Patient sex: M
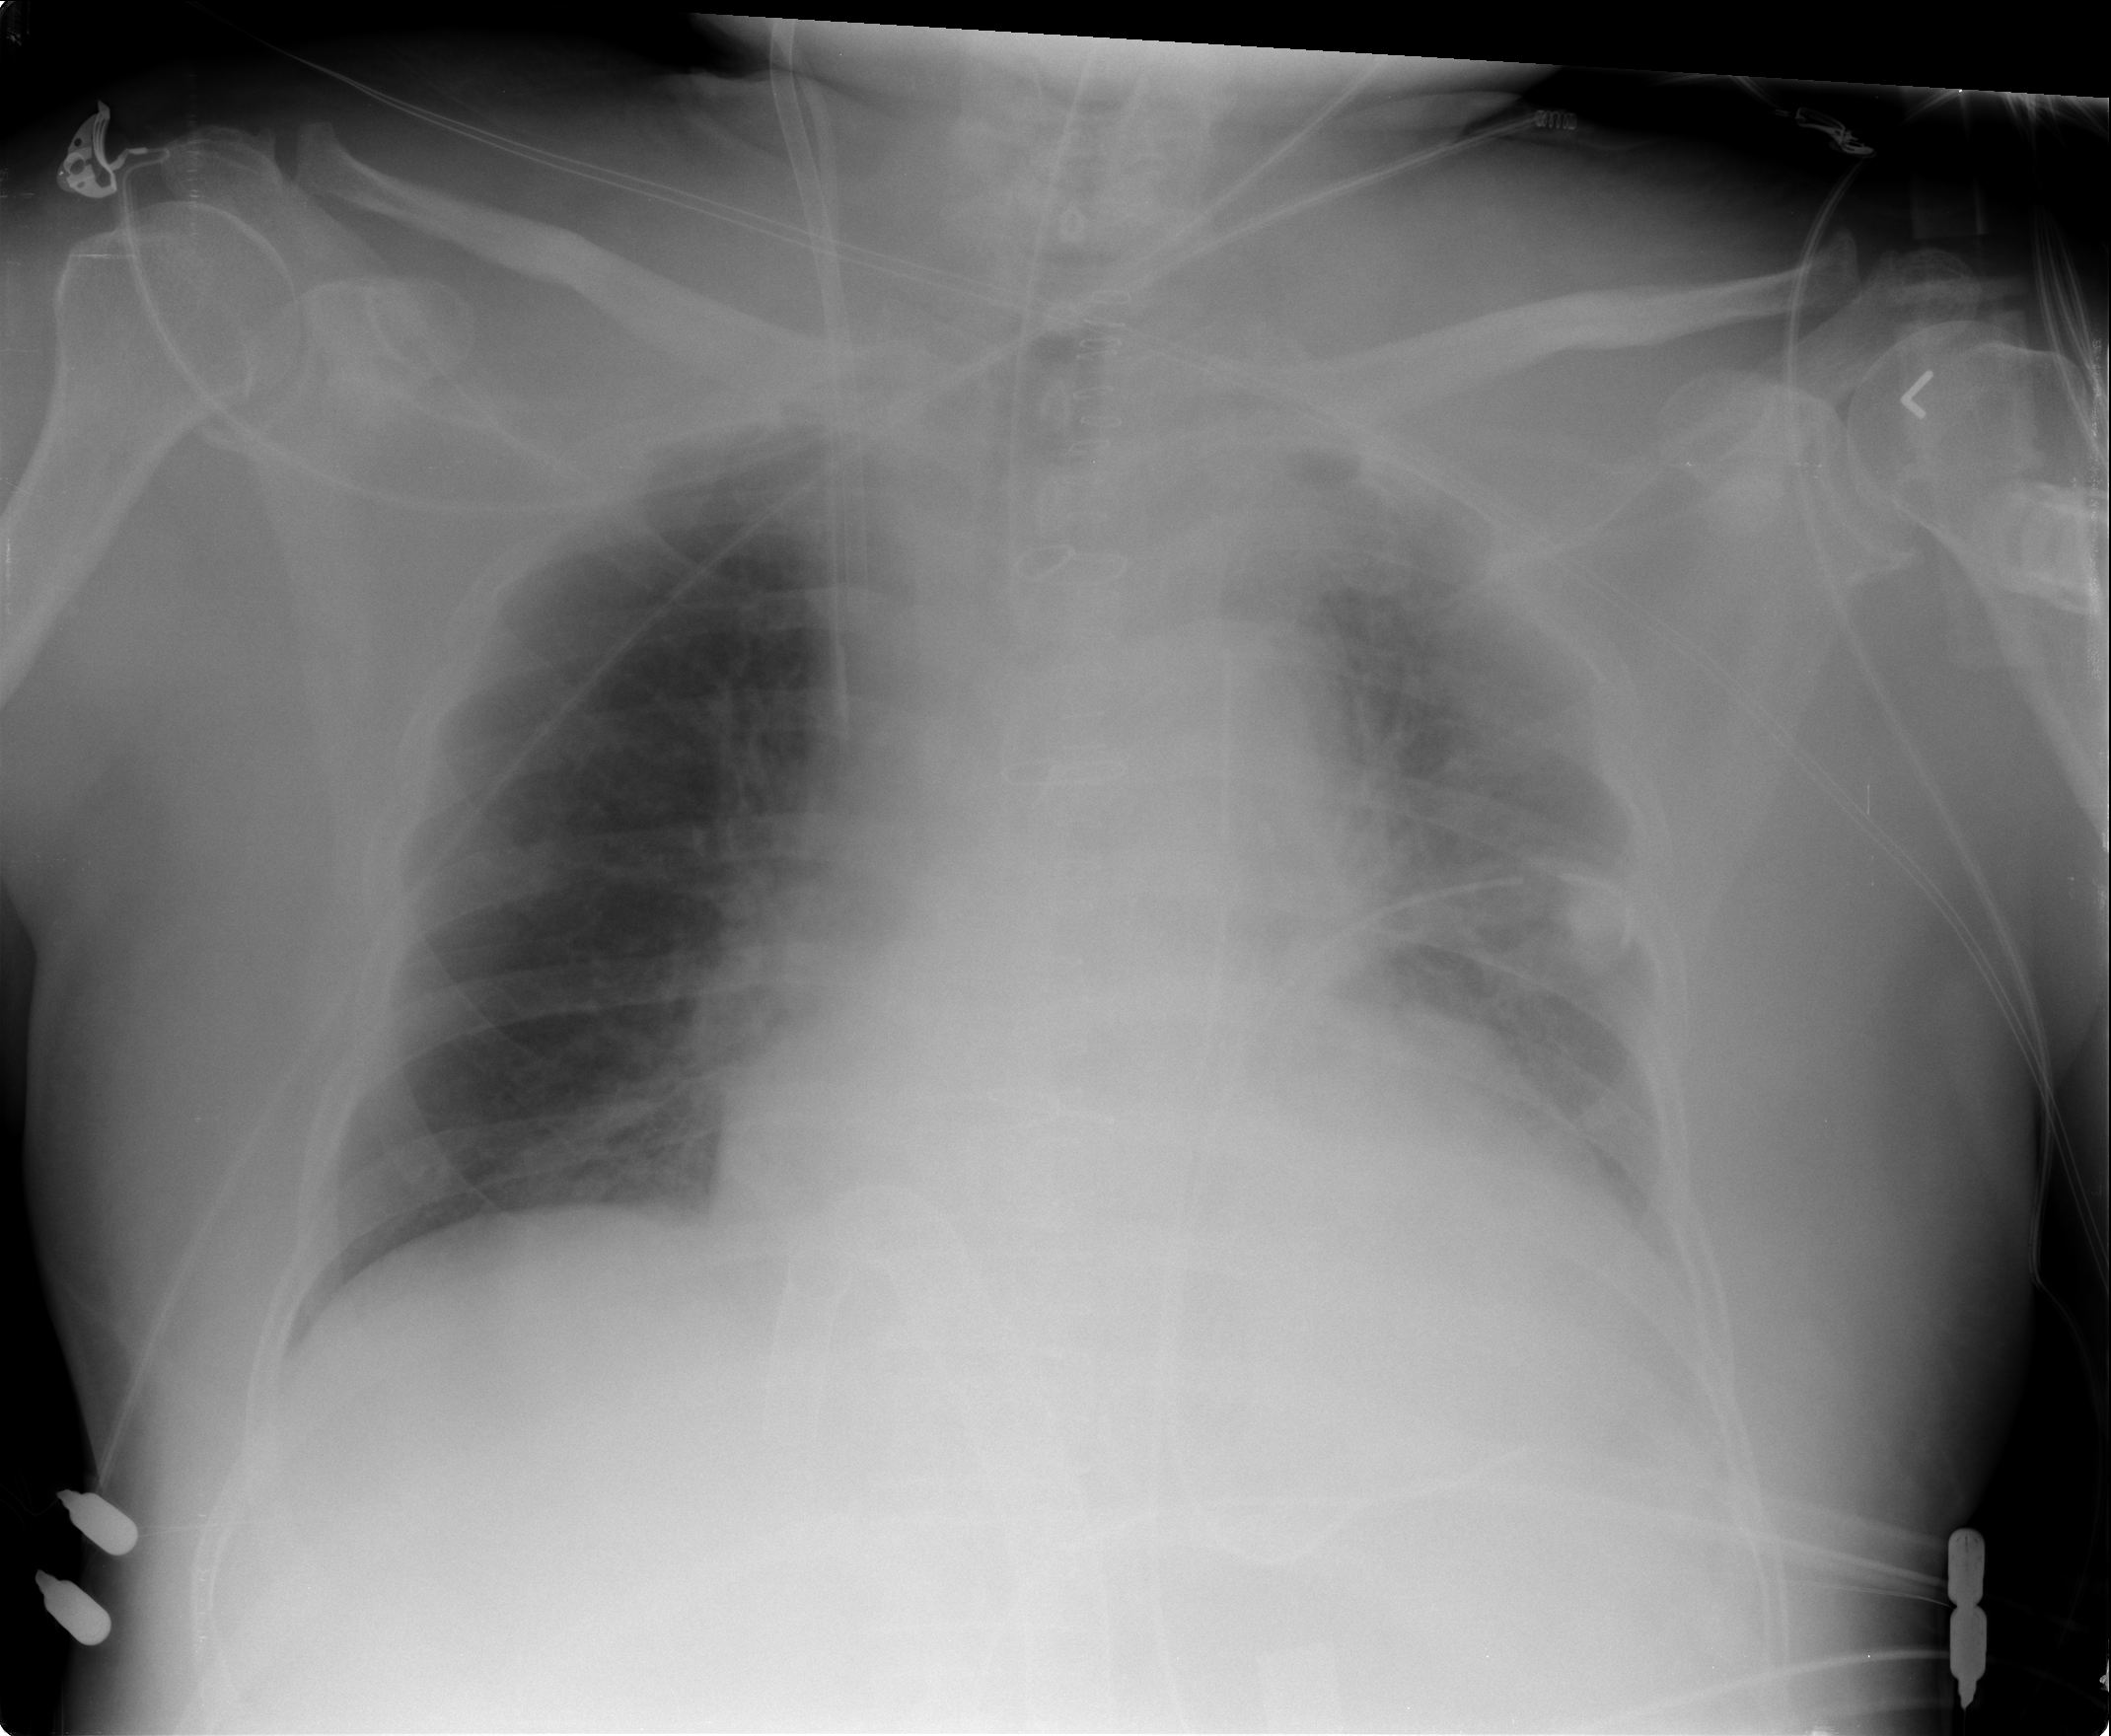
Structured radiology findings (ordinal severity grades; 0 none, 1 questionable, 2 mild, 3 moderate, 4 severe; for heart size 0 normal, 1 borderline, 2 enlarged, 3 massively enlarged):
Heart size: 2
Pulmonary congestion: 0
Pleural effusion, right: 0
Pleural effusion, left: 3
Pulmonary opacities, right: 0
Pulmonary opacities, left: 0
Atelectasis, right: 0
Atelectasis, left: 2